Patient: sex F, age 82
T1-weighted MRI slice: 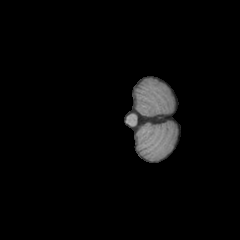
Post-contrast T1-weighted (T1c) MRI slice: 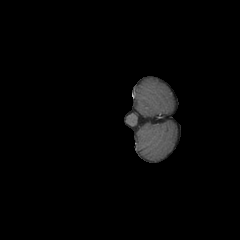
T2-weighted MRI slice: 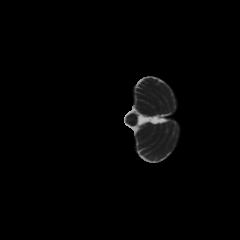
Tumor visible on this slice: no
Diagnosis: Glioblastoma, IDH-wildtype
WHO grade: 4